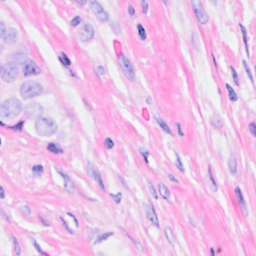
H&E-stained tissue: Breast